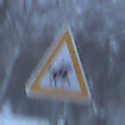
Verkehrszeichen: ReiterLinks
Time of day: Midday
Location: Outdoor (Nature)
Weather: Overcast
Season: Winter
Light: Natural